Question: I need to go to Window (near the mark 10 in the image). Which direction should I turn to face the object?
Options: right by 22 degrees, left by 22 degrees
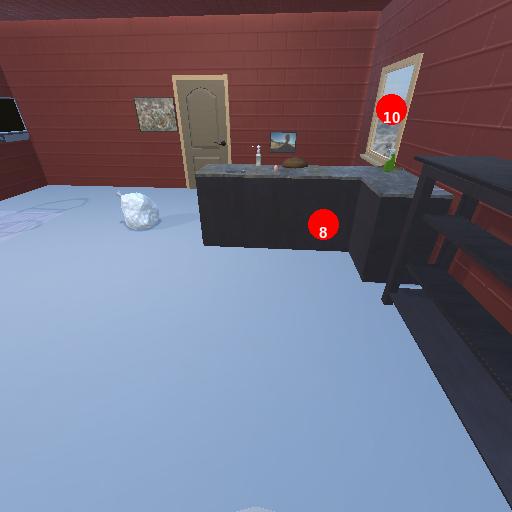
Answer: right by 22 degrees